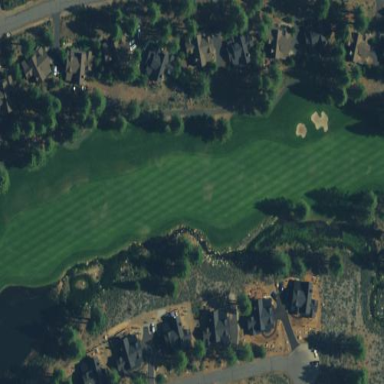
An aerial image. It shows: Rough grassy area used for golf.